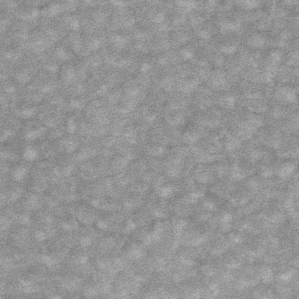
Label: frost